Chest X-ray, PA view. Patient: 51 years old, sex M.
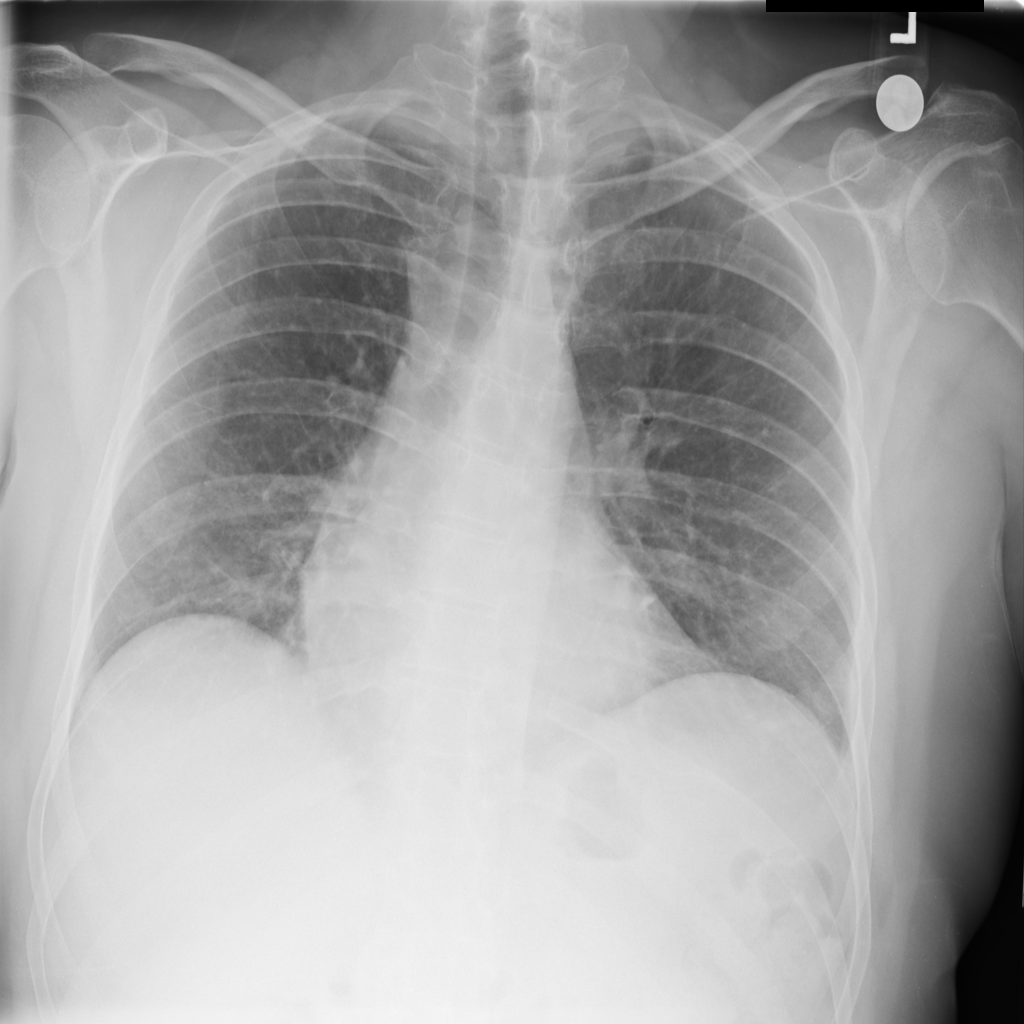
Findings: No Finding